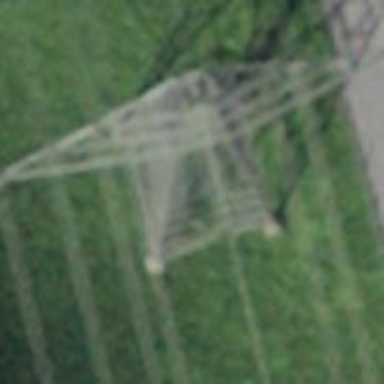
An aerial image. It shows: Power tower.